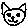
Label: cat